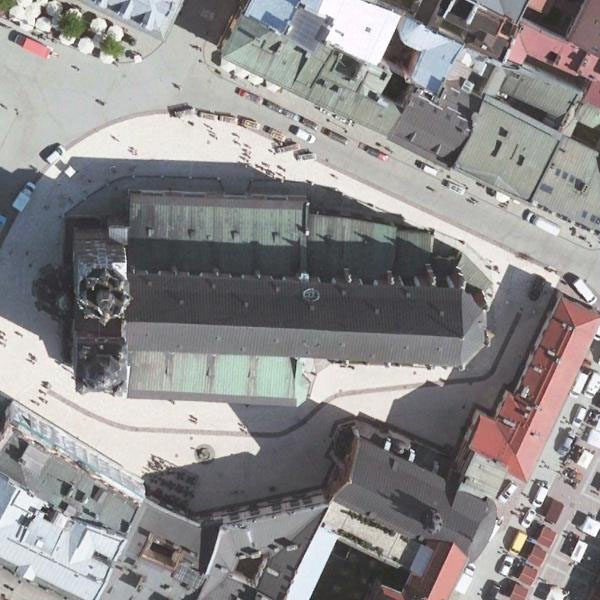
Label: Church